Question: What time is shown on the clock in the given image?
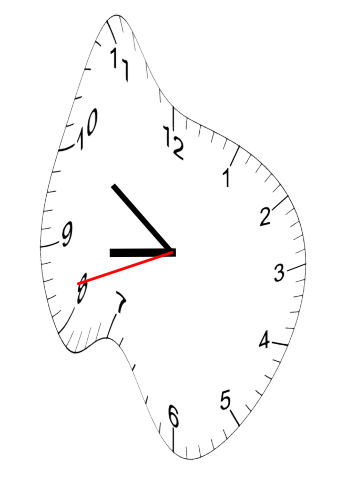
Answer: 08:50:42